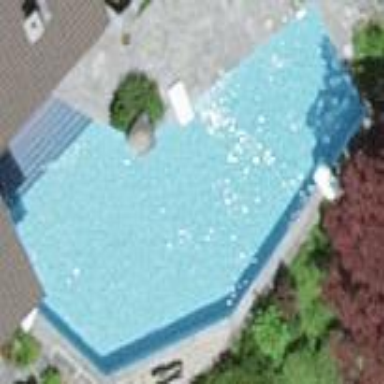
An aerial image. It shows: Swimming pool located in leisure land.